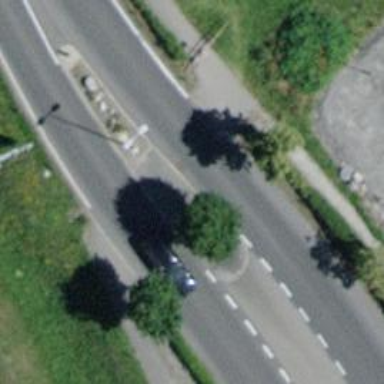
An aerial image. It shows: Footway with asphalt surface and crossing.